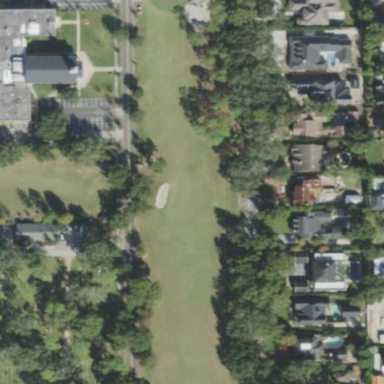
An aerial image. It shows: Golf fairway in the image.